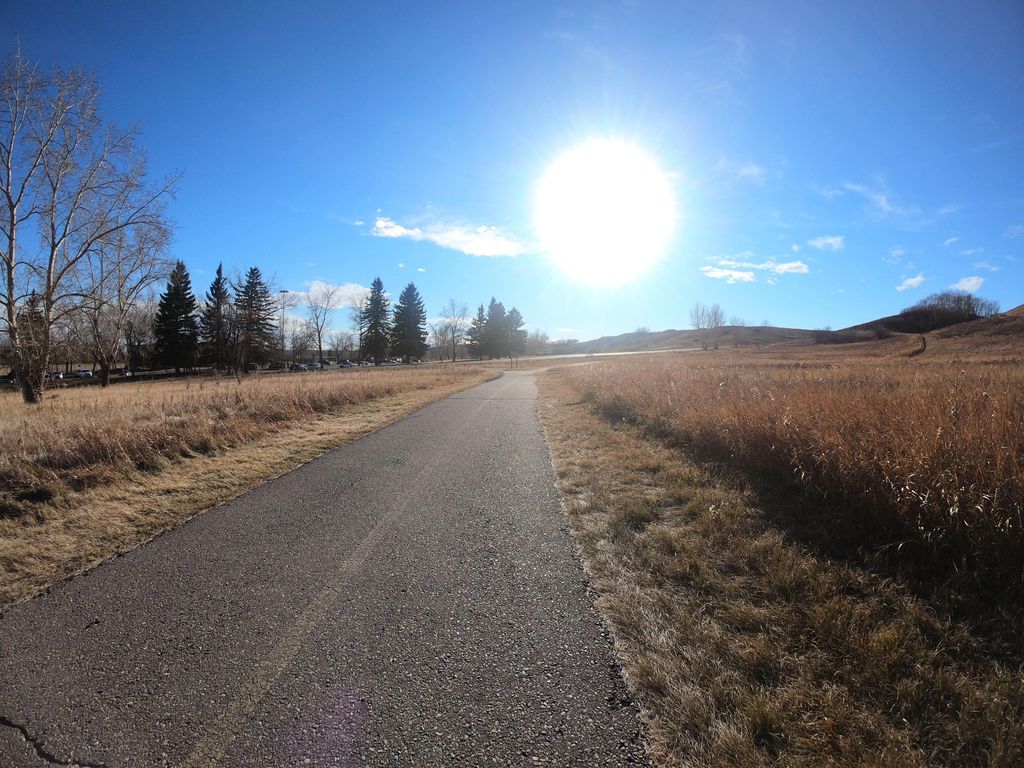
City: calgary